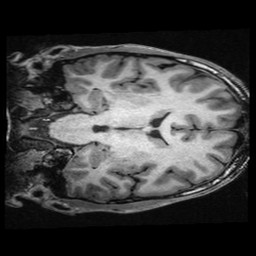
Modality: T1w
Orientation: coronal
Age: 22
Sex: male